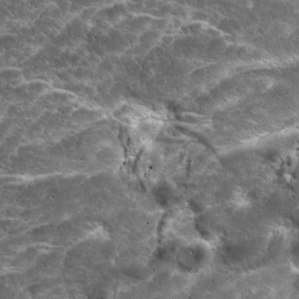
Label: non_frost